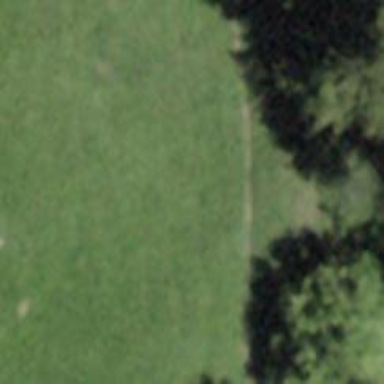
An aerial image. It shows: Path covered in grass.